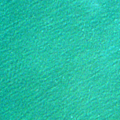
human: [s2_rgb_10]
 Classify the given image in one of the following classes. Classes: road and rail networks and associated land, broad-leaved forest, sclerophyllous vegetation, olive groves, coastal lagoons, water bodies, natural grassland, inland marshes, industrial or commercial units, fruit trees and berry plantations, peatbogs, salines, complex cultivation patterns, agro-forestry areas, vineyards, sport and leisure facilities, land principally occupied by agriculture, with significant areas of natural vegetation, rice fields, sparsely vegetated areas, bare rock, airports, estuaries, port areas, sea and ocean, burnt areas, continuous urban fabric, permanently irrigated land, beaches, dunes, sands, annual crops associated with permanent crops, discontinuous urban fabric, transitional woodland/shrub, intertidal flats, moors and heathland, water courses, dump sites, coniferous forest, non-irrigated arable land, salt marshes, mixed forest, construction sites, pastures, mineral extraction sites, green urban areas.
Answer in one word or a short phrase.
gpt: sea and ocean